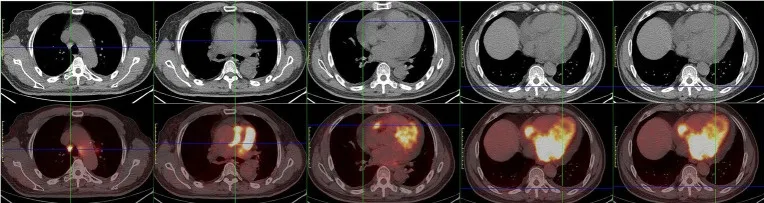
18F-fluorodeoxyglucose (FDG) positron emission tomography computed tomography (PET-CT) indicated multiple soft tissue nodules/masses with high FDG uptake in the pericardial cavity and a number of lymph nodes with high FDG uptake in the mediastinum.
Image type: radiology (pet)